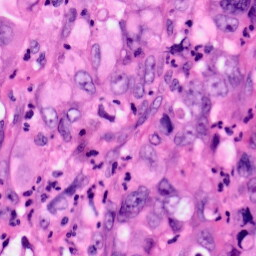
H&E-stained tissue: Pancreatic